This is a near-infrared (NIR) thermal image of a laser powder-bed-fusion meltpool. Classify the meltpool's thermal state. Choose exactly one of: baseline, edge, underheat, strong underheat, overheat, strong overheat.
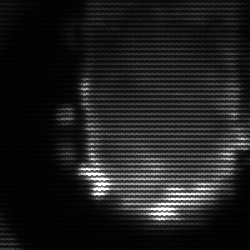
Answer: baseline